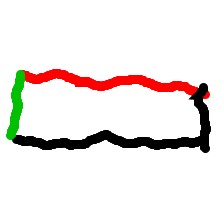
Shape: rectangle